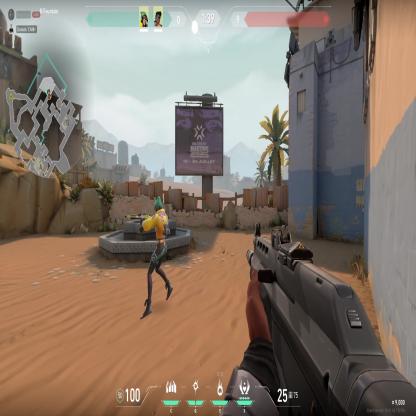
Label: teammate